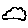
Label: cloud